Aerial crown-view tile of a tropical tree (Barro Colorado Island, Panama), acquired 20250414:
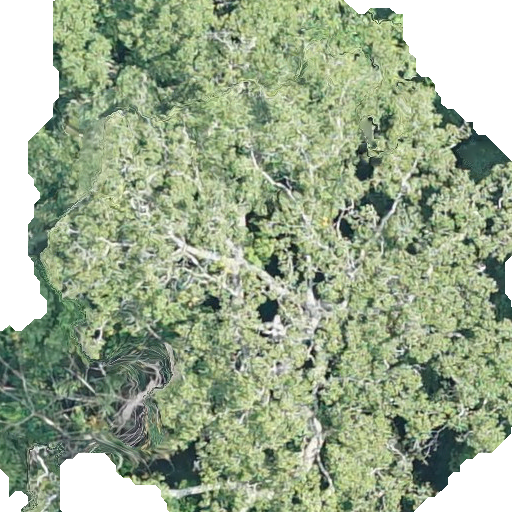
Species: Ficus insipida
GBIF accepted scientific name: Ficus insipida
Crown area: 374.952 m²